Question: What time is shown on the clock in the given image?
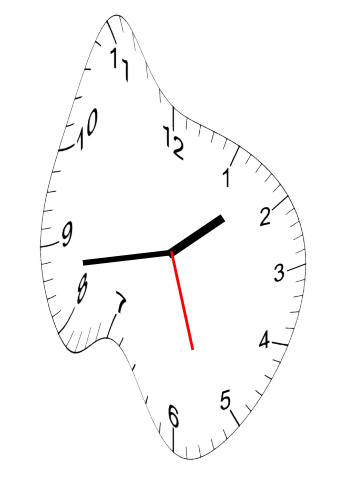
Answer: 01:43:27